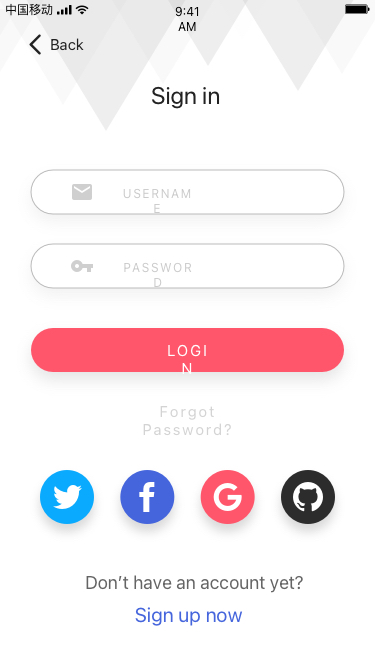
Text in this UI design:
Sign in
Username
Password
Login
Forgot Password?
Don’t have an account yet?
Sign up now
Back